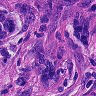
Metastatic tissue present: yes